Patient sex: M
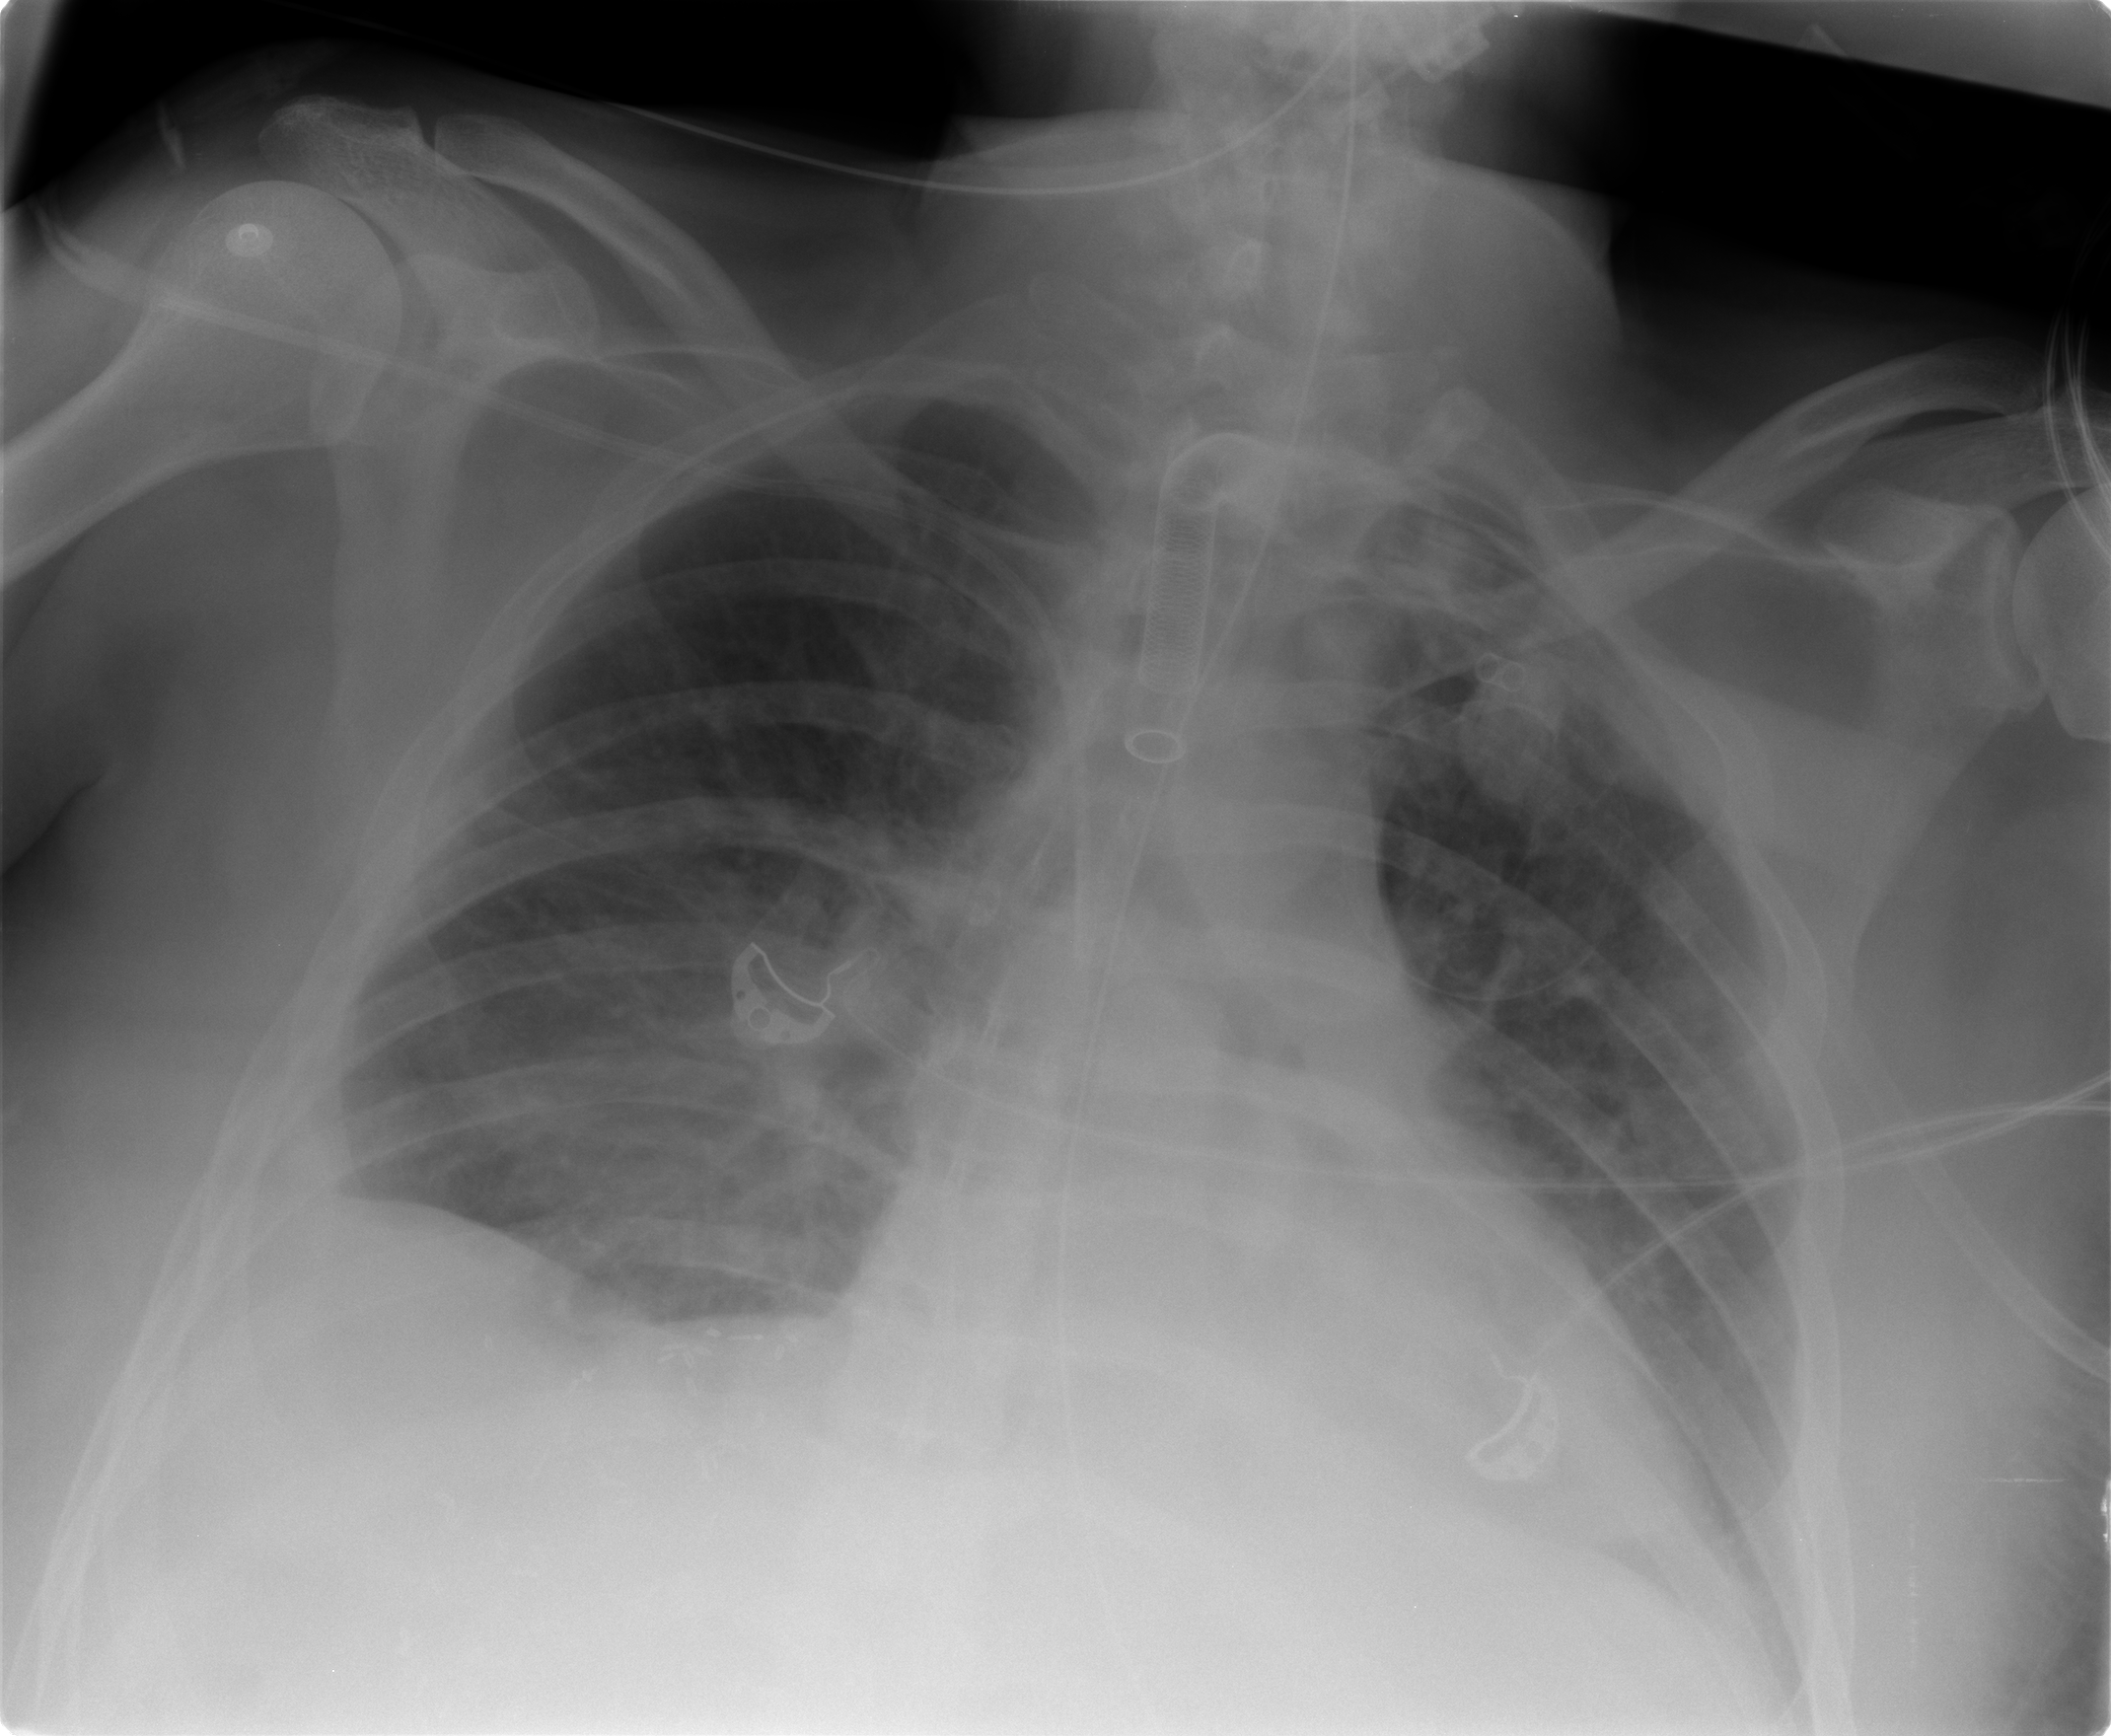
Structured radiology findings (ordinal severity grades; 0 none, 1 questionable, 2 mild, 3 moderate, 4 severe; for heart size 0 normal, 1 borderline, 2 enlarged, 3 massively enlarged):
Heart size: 2
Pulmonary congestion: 2
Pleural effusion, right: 2
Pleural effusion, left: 1
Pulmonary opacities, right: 2
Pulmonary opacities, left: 2
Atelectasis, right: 2
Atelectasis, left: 2